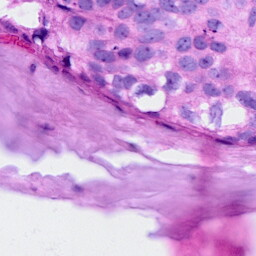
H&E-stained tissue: Breast